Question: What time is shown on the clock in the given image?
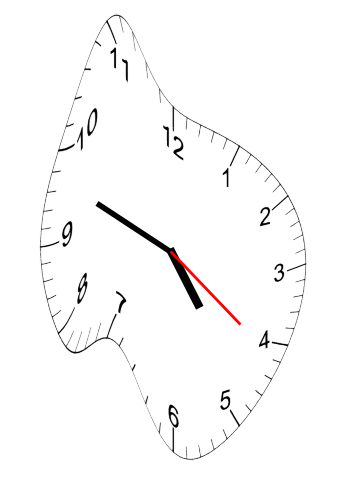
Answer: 04:48:21